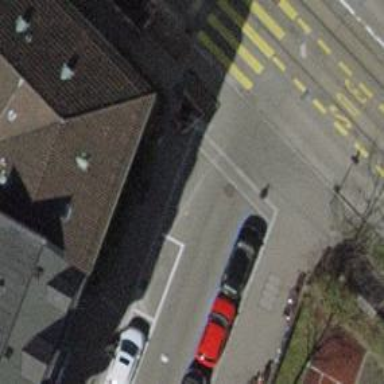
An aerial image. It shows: Asphalt residential road with opposite cycleway.